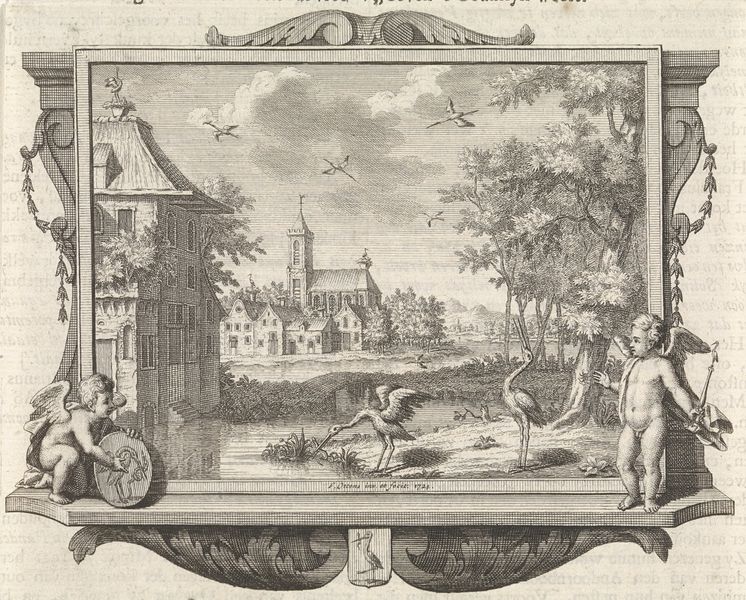
Titel: Dorpsgezicht met twee ooievaars bij een poel
Künstler: Frederik Ottens
Standort: Amsterdam
Institution: Rijksmuseum
Schlagwörter: bäume, landschaft, teich, haus, ornament, kirche, engel, dorf, stairs, white, window, black, country, painting, three, picture, print, woodcut, villa, angel, clouds, nude, sky, building, house, landscape, nature, water, trees, grass, river, drawing, black and white, frame, bird, putti, birds, flying, wings, cherub, cherubs, cupid, putto, city, ink, buildings, manor, engraving, rich, störche, text, putten, countryside, engraved, moat, framed, amor, flood, stork, precise, cherubim, balck and white, storks